Aerial crown-view tile of a tropical tree (Barro Colorado Island, Panama), acquired 20250317:
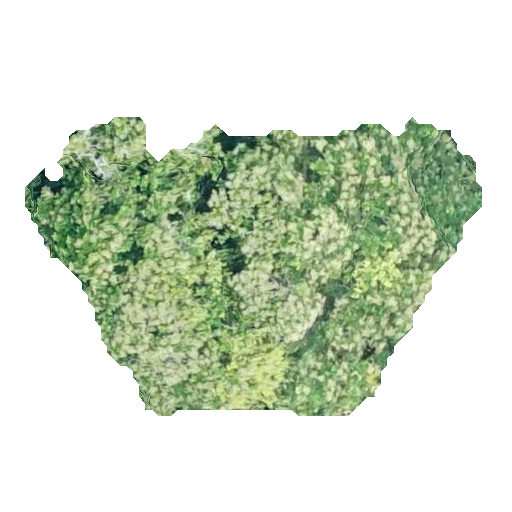
Species: Anacardium excelsum
GBIF accepted scientific name: Anacardium excelsum
Crown area: 144.757 m²